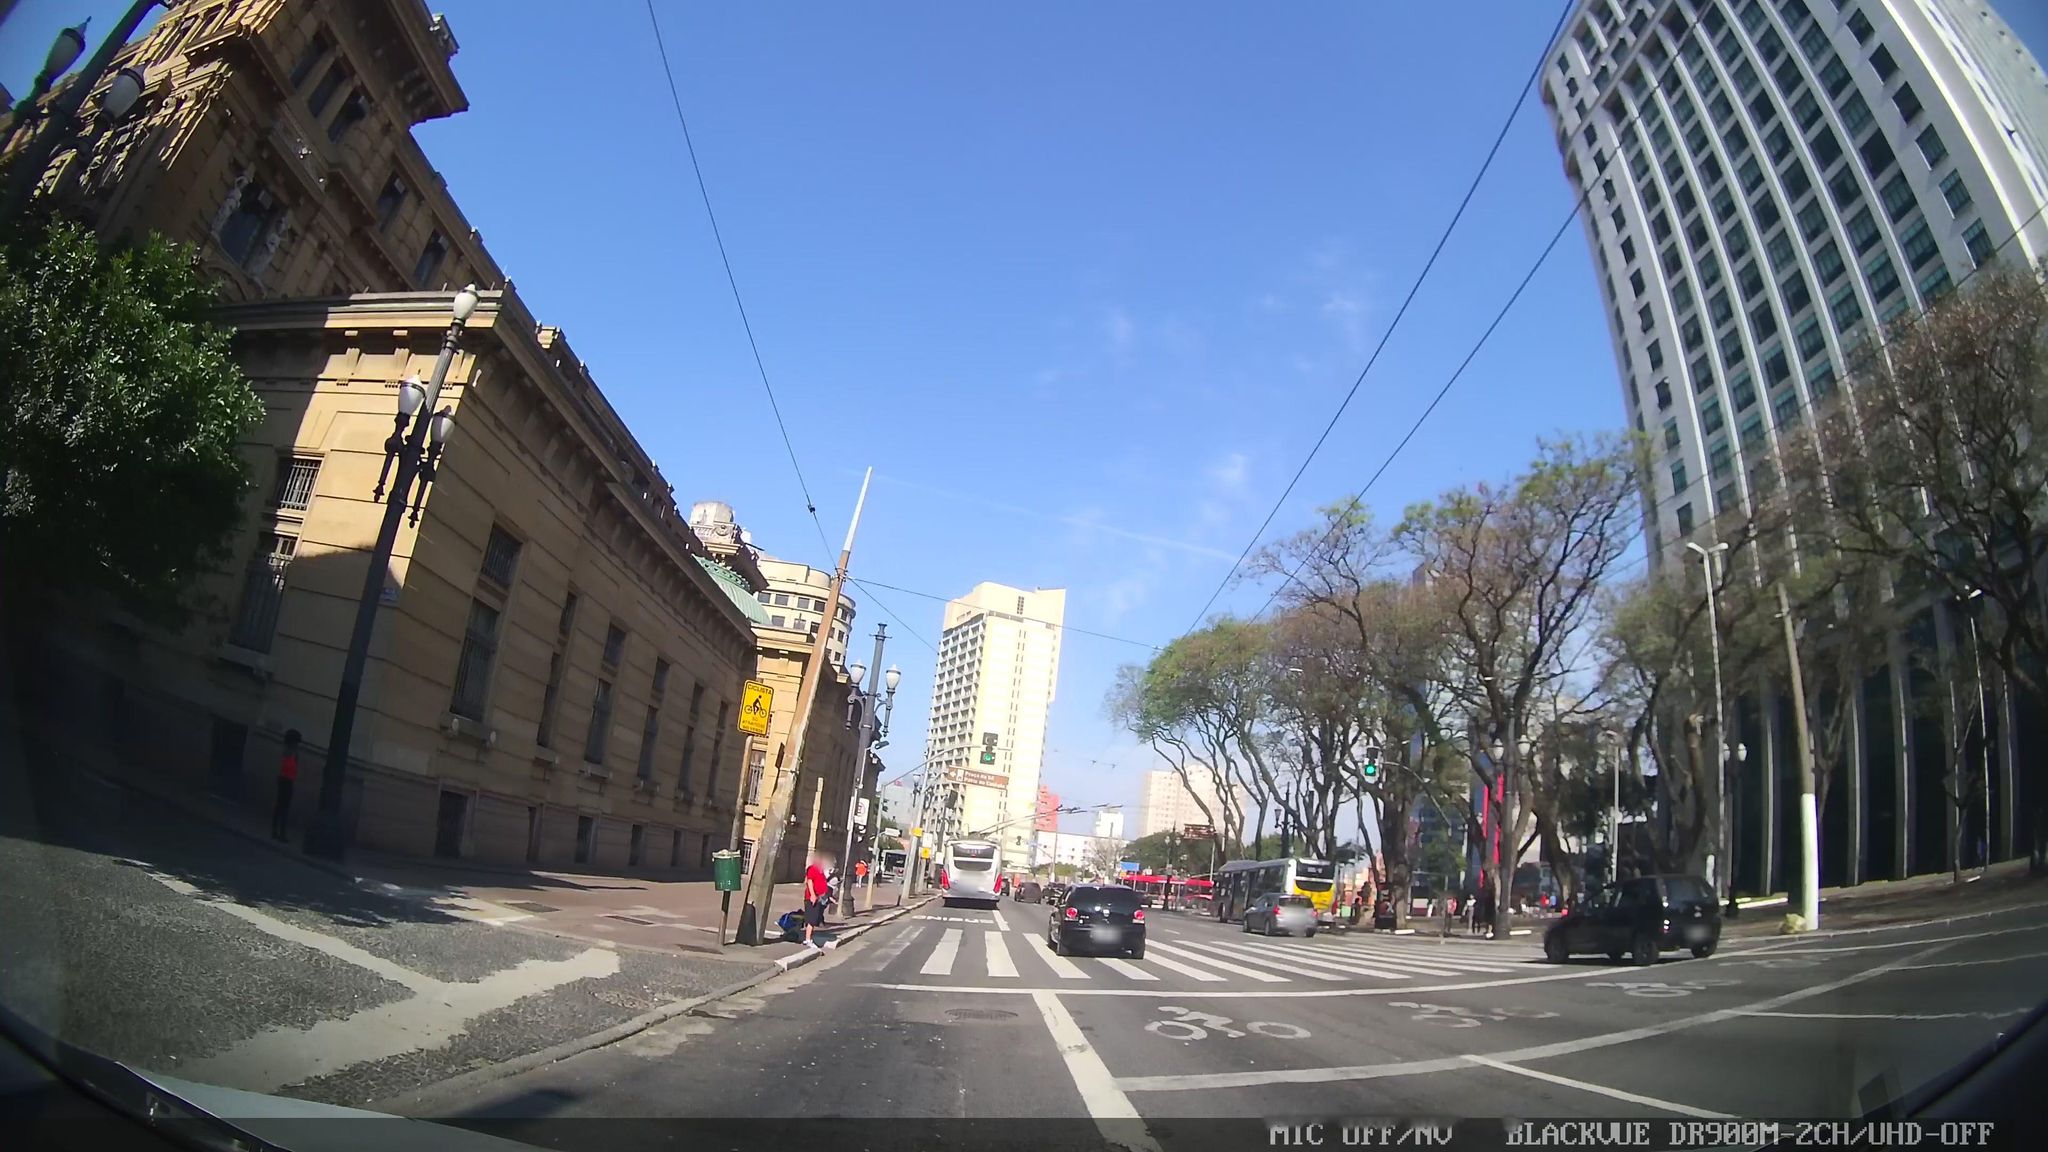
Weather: clear
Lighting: day
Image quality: good
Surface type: driving surface
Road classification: primary
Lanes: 6
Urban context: urban centre
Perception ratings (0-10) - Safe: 1.84, Lively: 7.96, Beautiful: 5.79, Boring: 3.92, Depressing: 3.35, Wealthy: 5.74